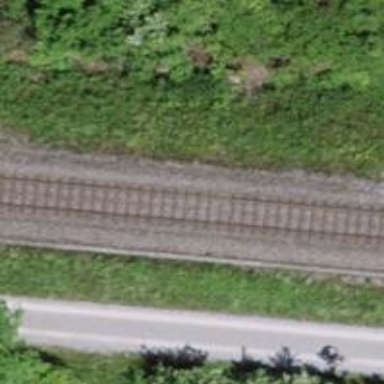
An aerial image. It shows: One railway track on embankment with electrified contact line.